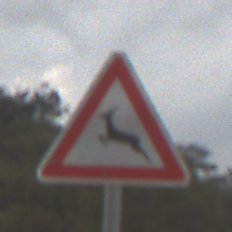
Verkehrszeichen: WildwechselRechts
Umgebung: Outdoor, Nature
Tageszeit: MorningAfternoon
Wetter: Overcast
Licht: Natural
Jahreszeit: NotSpecified
Kontrast: LowContrast